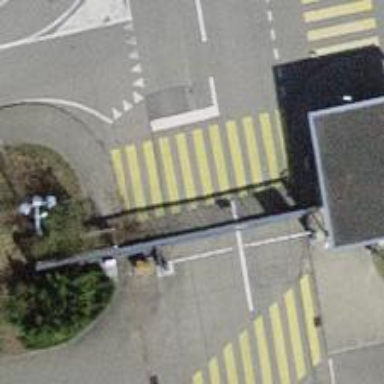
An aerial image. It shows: Zebra crossing on the road.